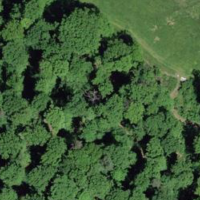
EUNIS habitat code: 41
Species observed at this site:
Sambucus racemosa